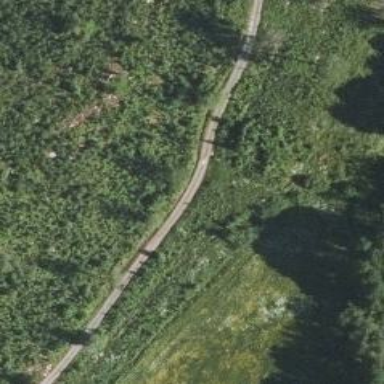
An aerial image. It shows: Unclassified road.